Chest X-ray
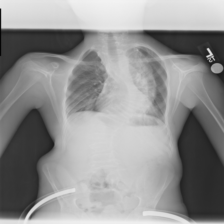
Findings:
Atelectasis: negative
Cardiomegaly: negative
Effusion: negative
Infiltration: negative
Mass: negative
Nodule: negative
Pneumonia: negative
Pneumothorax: negative
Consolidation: negative
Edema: negative
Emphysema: negative
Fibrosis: negative
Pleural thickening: negative
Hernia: negative